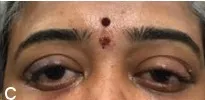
Postoperative picture of the patient.
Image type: medical_photograph (other_medical_photograph)